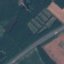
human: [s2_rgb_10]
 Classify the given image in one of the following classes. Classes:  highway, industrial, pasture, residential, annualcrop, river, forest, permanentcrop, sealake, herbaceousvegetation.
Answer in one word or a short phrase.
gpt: Highway